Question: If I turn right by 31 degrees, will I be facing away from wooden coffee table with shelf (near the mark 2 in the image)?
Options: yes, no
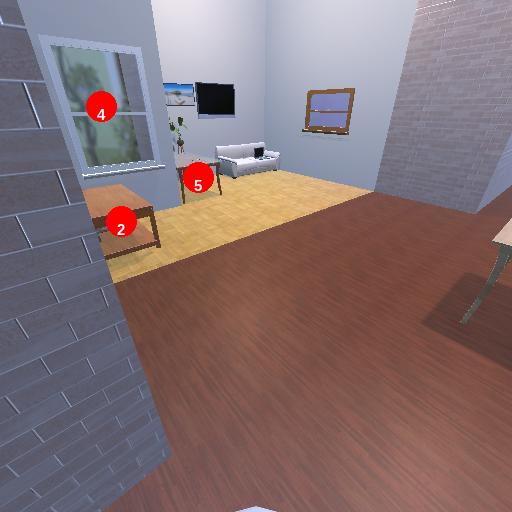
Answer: yes